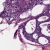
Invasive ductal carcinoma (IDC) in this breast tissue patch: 0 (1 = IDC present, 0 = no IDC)